Question: I'm trying to write new custom style for my android application. I need to give style to errorText which appears after setting 'setError' in 'EditText'.
How can I customize style of it?
For example: I want to set its 'background' white and 'textColor': Blue etc etc. in style.xml

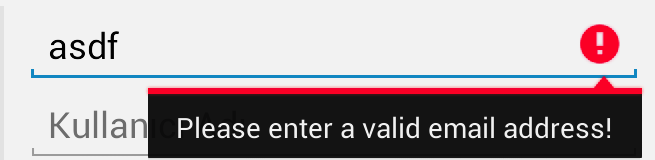
Answer: The solution is at the end and here is the screenshot:

---
You be able to set the textcolor using the following line
'''
yourEditText.setError(Html.fromHtml("<font color='blue'>this is the error</font>"));
'''
However, this might not be guaranteed.
---
According to the source code, this 'Popup' that shows is of type 'ErrorPopup' which is an internal class inside 'TextView'. The content of this 'Popup' is a single 'TextView' inflated from 'com.android.internal.R.layout.textview_hint'
'''
final TextView err = (TextView) inflater.inflate(com.android.internal.R.layout.textview_hint,
null);
'''
The background of this 'Popup' depends on whether it should be placed above the anchor:
'''
if (above) {
mView.setBackgroundResource(com.android.internal.R.drawable.popup_inline_error_above);
} else {
mView.setBackgroundResource(com.android.internal.R.drawable.popup_inline_error);
}
'''
---
Since all the android resources used to create the popup are internal and ultimately hard-coded, your best shot would be to create your own error popup. This would be very easy and you wouldn't really be interfering with the normal 'EditText' because the default popup is merely used to show the error, and, thus, creating your own would be fine.
---
I have created it here: <URL>